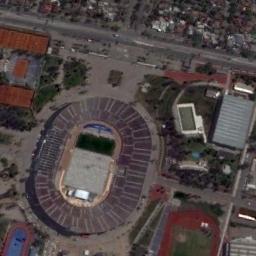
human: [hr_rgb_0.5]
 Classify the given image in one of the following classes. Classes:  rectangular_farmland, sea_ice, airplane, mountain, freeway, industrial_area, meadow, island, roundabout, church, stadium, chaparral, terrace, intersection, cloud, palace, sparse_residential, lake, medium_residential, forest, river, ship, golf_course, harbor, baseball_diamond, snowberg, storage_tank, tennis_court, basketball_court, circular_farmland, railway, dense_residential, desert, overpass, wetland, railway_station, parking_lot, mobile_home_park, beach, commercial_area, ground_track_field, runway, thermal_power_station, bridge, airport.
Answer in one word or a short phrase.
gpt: stadium